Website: lowes
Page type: delivery-shipping
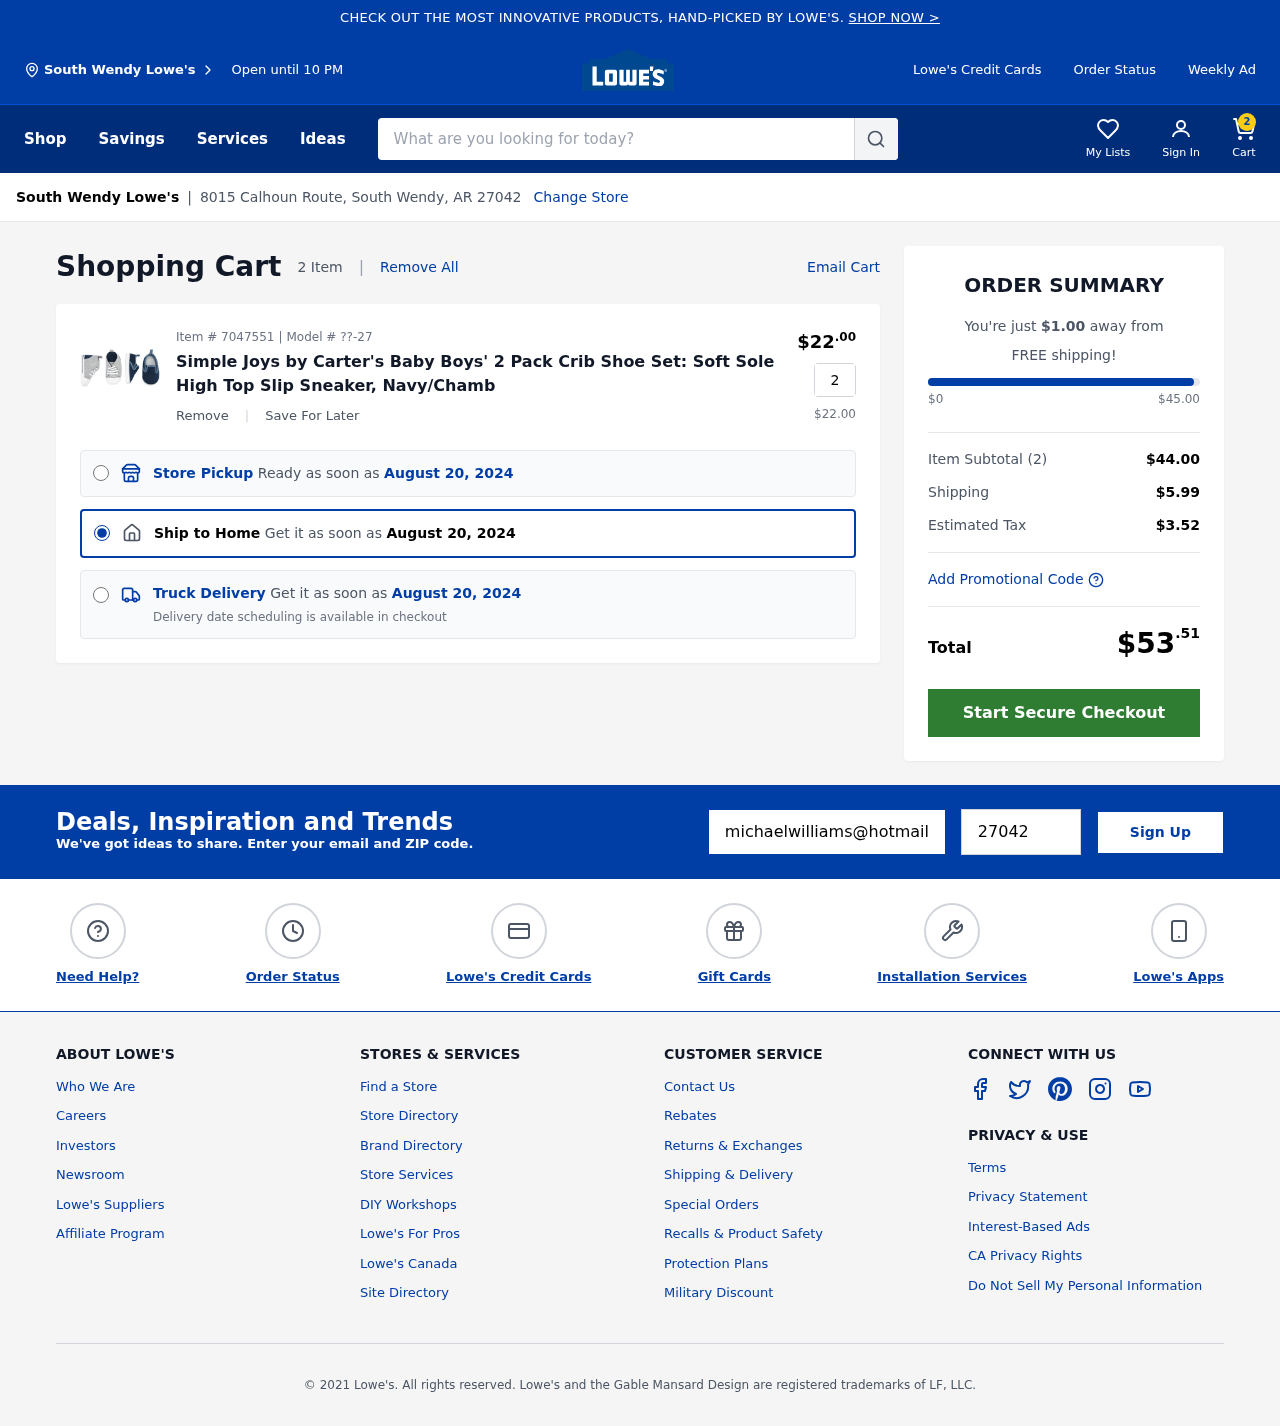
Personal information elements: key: PII_CITY
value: South Wendy
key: PII_EMAIL
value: michaelwilliams@hotmail.com
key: PII_POSTCODE
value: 27042
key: PII_STREET
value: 8015 Calhoun Route
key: PII_CITY2
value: South Wendy
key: PII_CITY_STATE_ZIP
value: South Wendy, AR 27042
Product elements: key: PRODUCT1_NAME
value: Simple Joys by Carter's Baby Boys' 2 Pack Crib Shoe Set: Soft Sole High Top Slip Sneaker, Navy/Chamb
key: PRODUCT1_PRICE
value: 22
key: PRODUCT1_QUANTITY
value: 2
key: PRODUCT1_MODEL
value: ??-27
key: PRODUCT1_PRICE2
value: $22.00
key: PRODUCT1_ITEM_NUMBER
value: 7047551
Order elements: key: ORDER_NUM_ITEMS
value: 2
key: ORDER_DELIVERY_DATE
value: August 20, 2024
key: ORDER_DELIVERY_DATE2
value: August 20, 2024
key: ORDER_DELIVERY_DATE3
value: August 20, 2024
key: AMOUNT_TO_FREE_SHIPPING
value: $1.00
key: ORDER_SUBTOTAL
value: $44.00
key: ORDER_SHIPPING_COST
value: $5.99
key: ORDER_TAX
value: $3.52
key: ORDER_TOTAL
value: $53.51
Search elements: key: HEADER_SEARCH
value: What are you looking for today?